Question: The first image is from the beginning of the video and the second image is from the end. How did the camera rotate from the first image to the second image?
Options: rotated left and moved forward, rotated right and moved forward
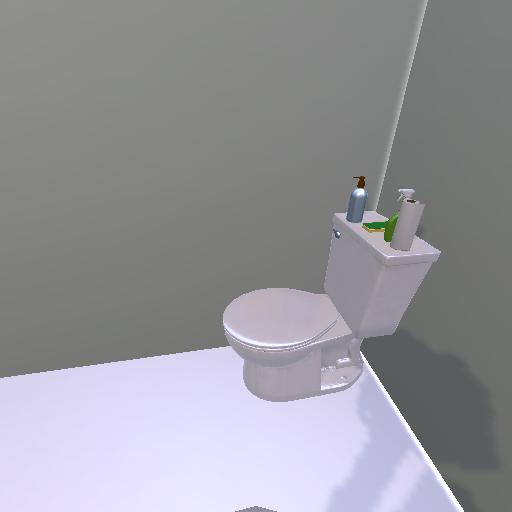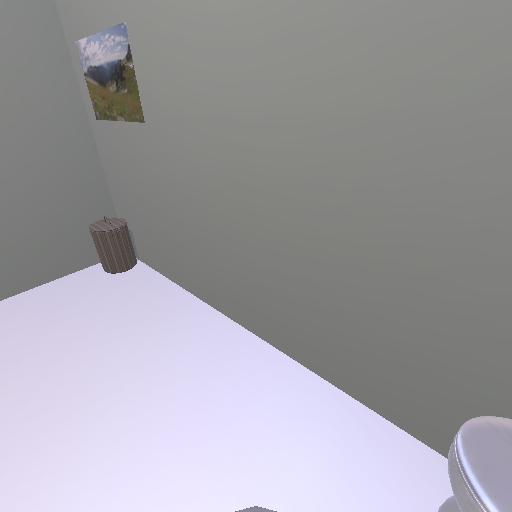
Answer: rotated left and moved forward